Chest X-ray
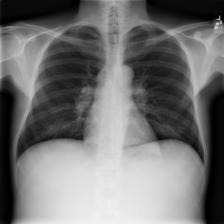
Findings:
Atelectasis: negative
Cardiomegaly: negative
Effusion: negative
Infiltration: negative
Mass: negative
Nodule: negative
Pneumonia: negative
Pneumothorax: negative
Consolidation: negative
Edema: negative
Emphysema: negative
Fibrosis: negative
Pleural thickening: negative
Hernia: negative